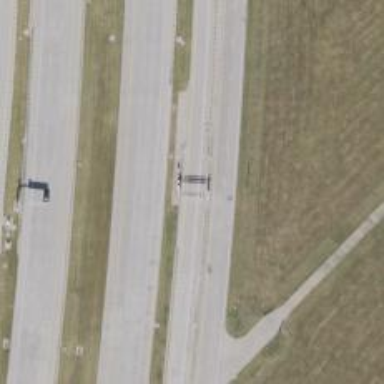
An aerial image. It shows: Toll gantry on the road.